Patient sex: F
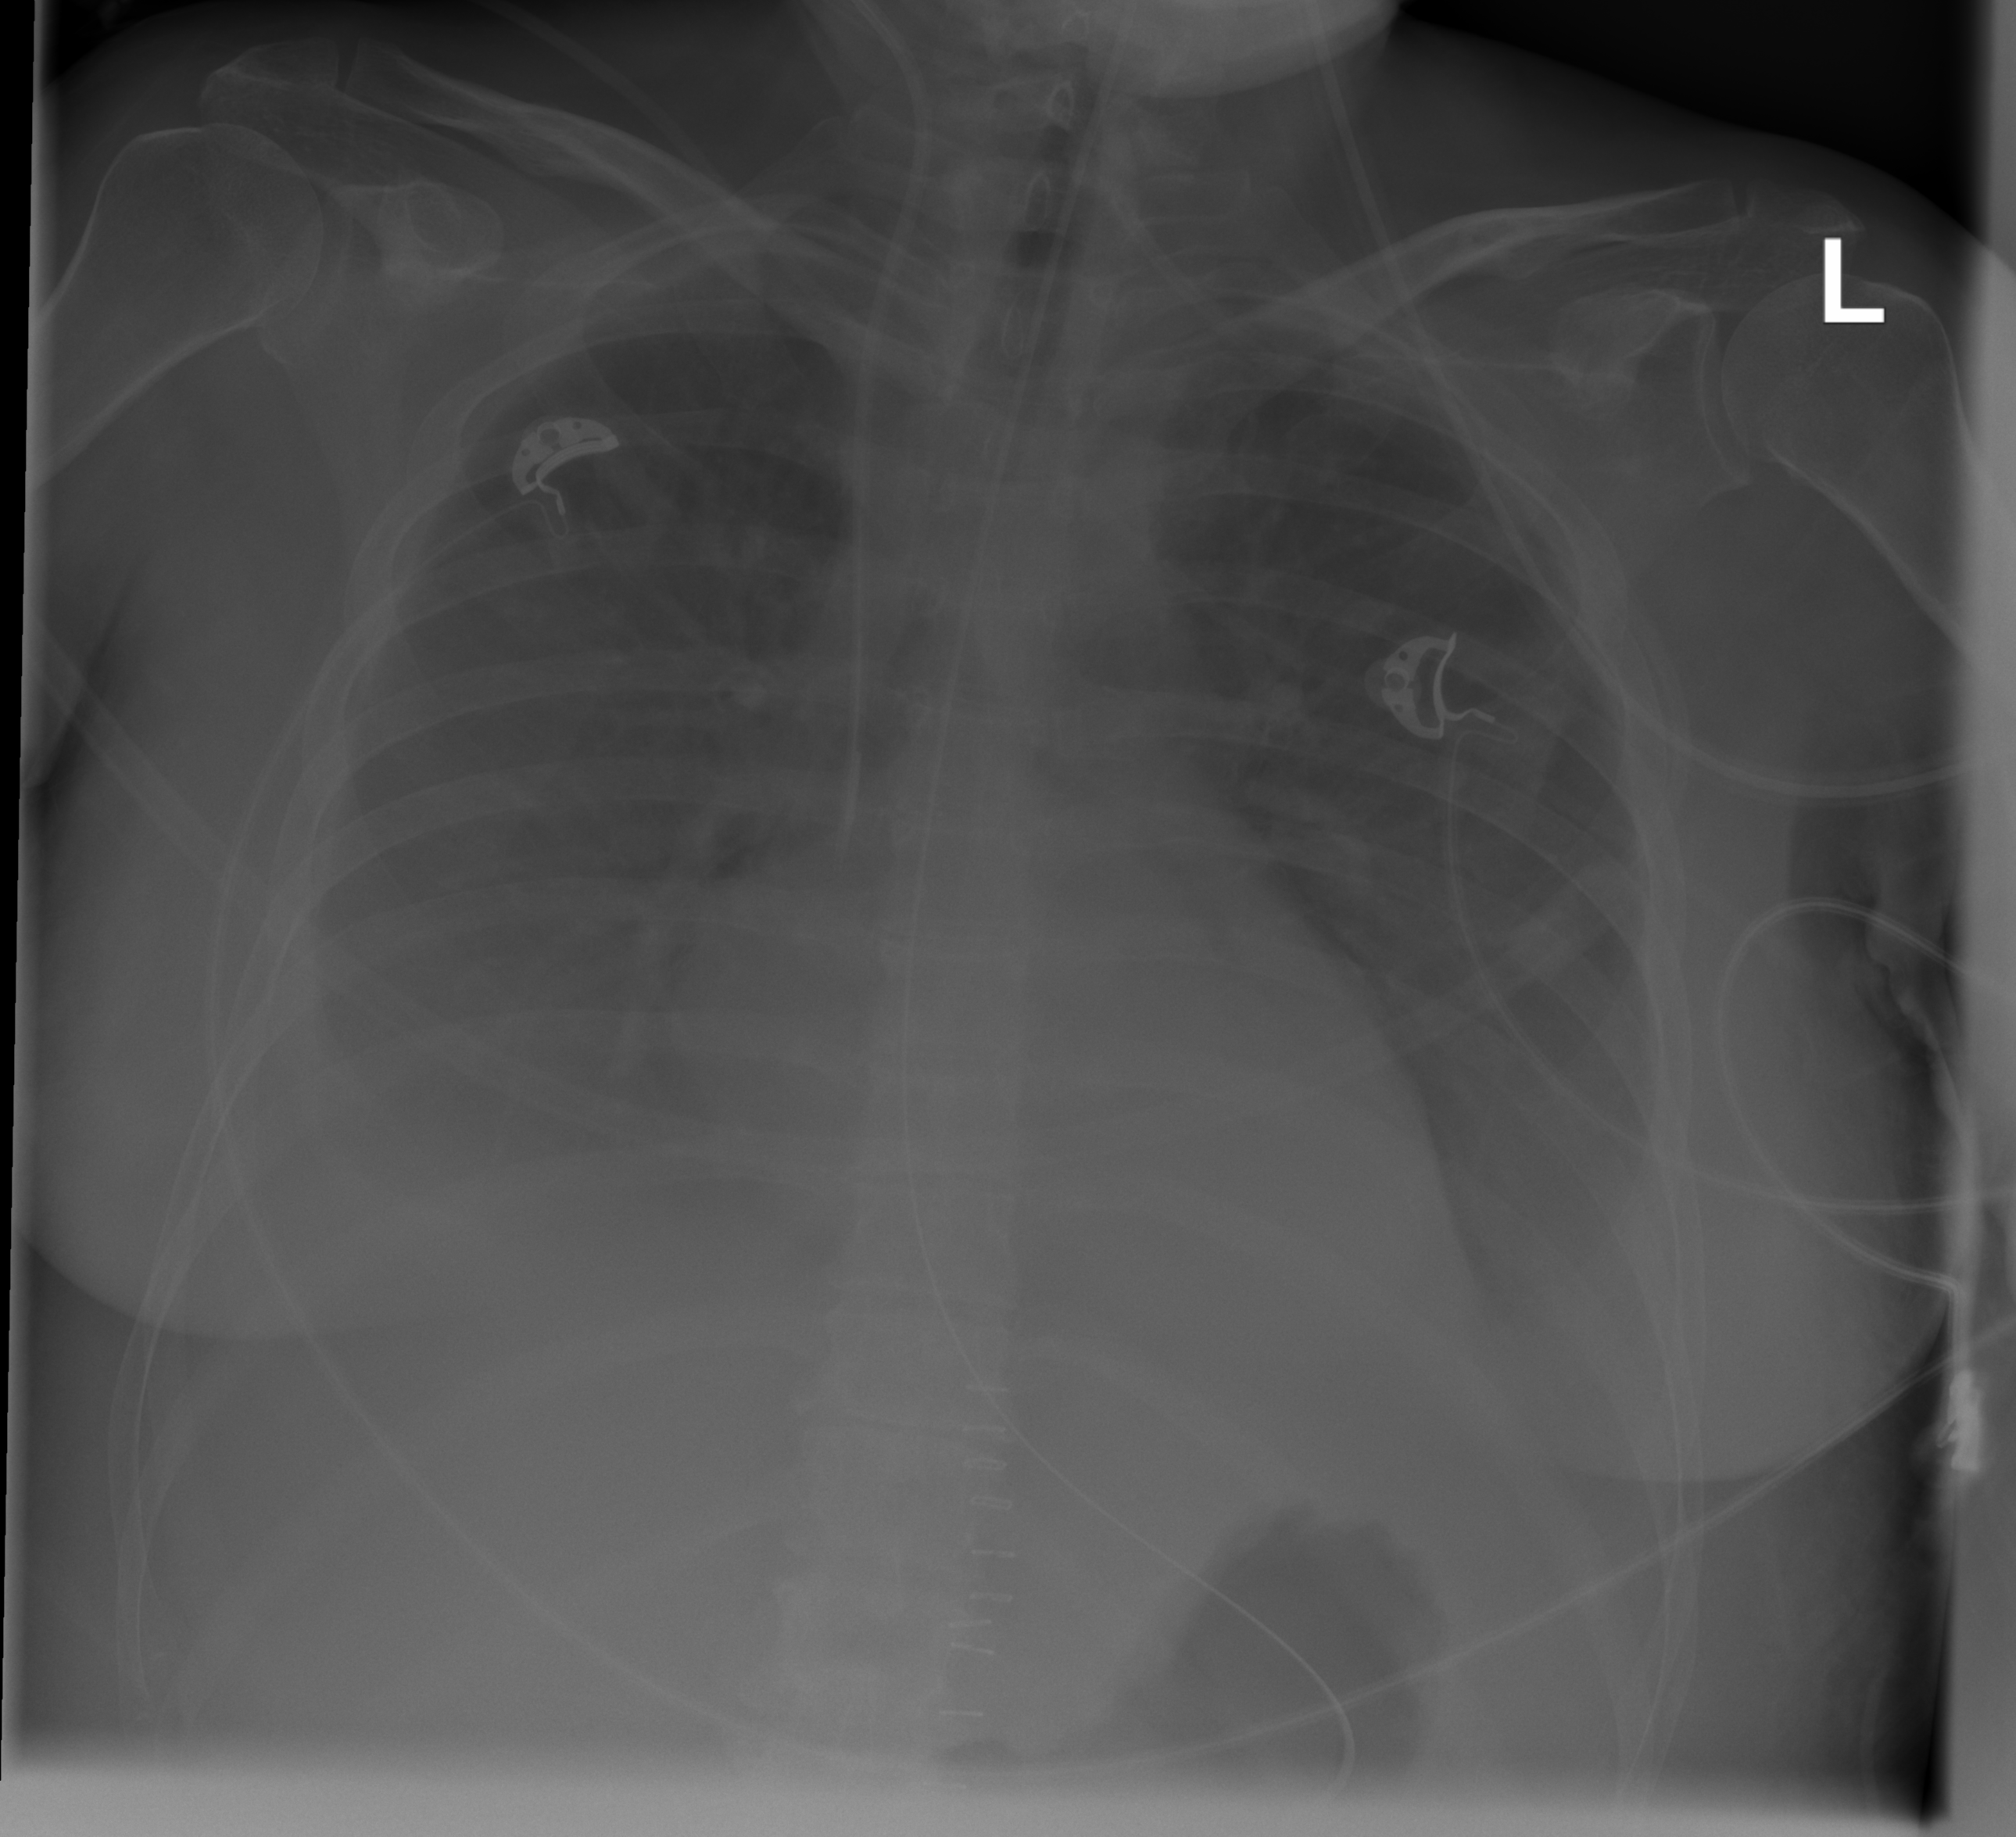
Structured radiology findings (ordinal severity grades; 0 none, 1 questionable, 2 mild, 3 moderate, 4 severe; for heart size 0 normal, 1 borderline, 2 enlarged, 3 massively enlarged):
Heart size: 0
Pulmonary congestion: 2
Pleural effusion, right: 3
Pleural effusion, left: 2
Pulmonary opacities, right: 0
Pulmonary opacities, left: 0
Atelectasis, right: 2
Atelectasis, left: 2